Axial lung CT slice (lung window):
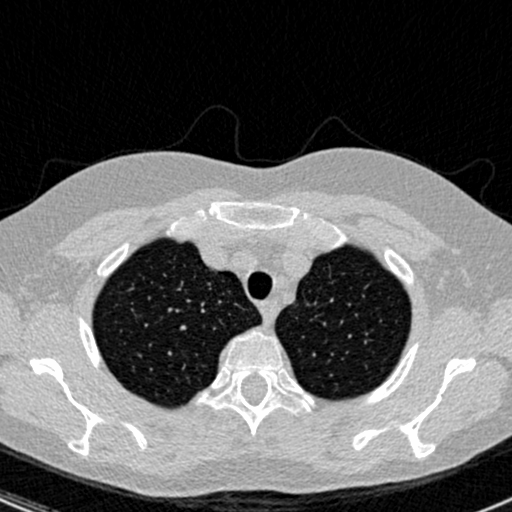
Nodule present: no